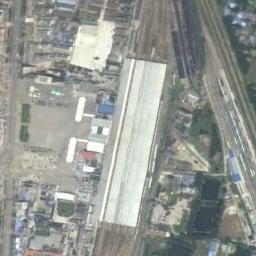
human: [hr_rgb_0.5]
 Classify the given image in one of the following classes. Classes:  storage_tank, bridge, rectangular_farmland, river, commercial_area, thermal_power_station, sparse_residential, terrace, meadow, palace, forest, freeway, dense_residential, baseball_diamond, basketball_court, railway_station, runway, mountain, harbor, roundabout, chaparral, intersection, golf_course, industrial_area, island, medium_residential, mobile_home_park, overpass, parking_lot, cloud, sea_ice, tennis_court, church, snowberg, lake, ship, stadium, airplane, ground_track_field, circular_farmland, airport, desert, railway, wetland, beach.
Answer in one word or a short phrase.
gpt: railway_station